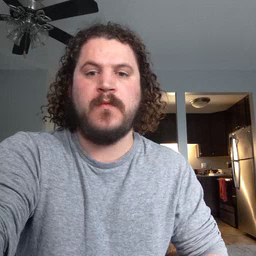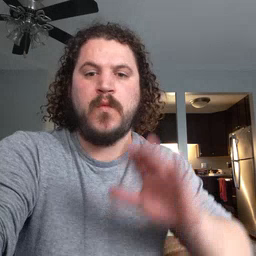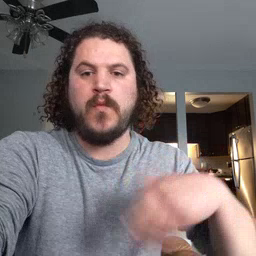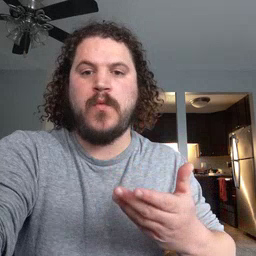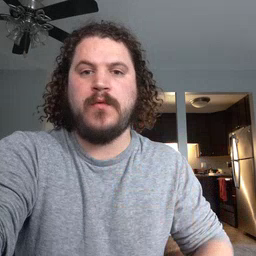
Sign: all